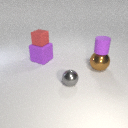
small red rubber cube behind small purple rubber cylinder